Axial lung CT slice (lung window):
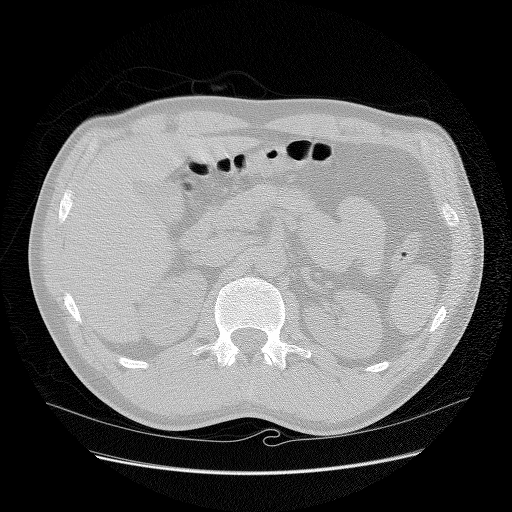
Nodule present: no